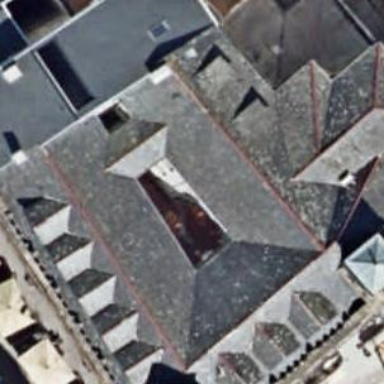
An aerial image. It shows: Part of building.